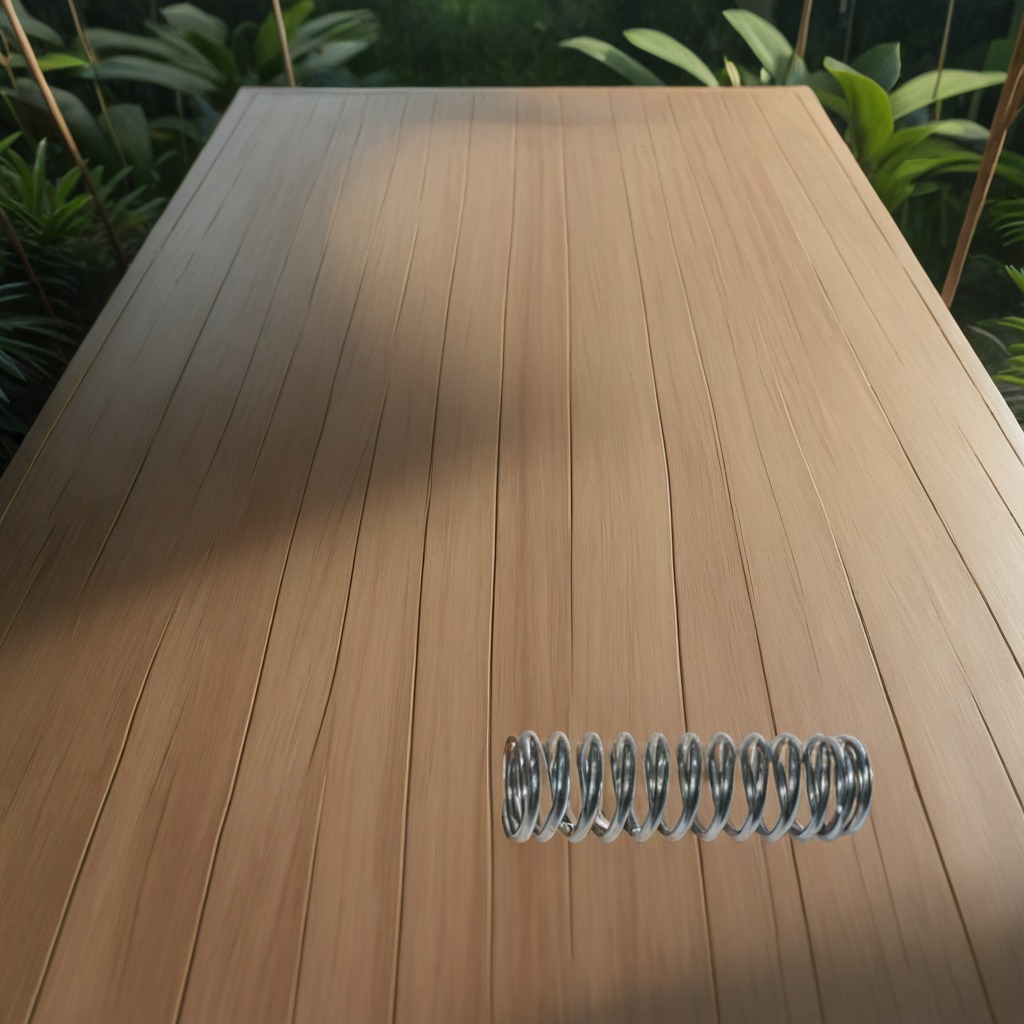
A coiled metal spring is lying on the wooden table.